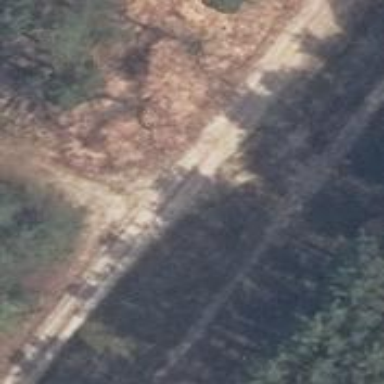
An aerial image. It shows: Dirt track road with grade 4 track type.